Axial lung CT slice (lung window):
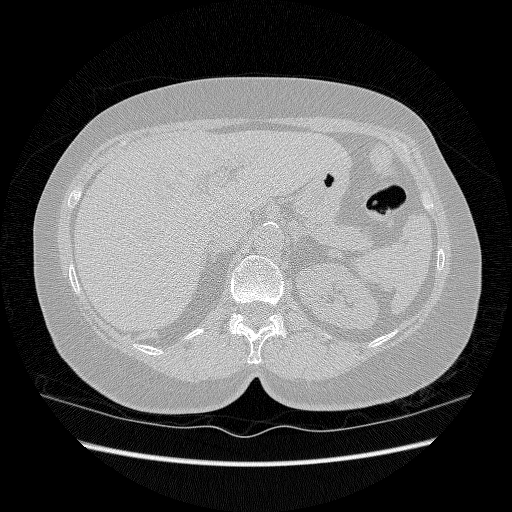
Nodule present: no